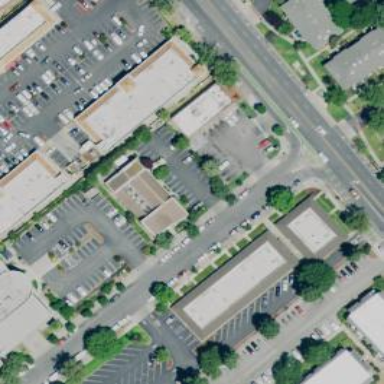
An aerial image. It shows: Pharmacy providing healthcare services.